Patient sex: M
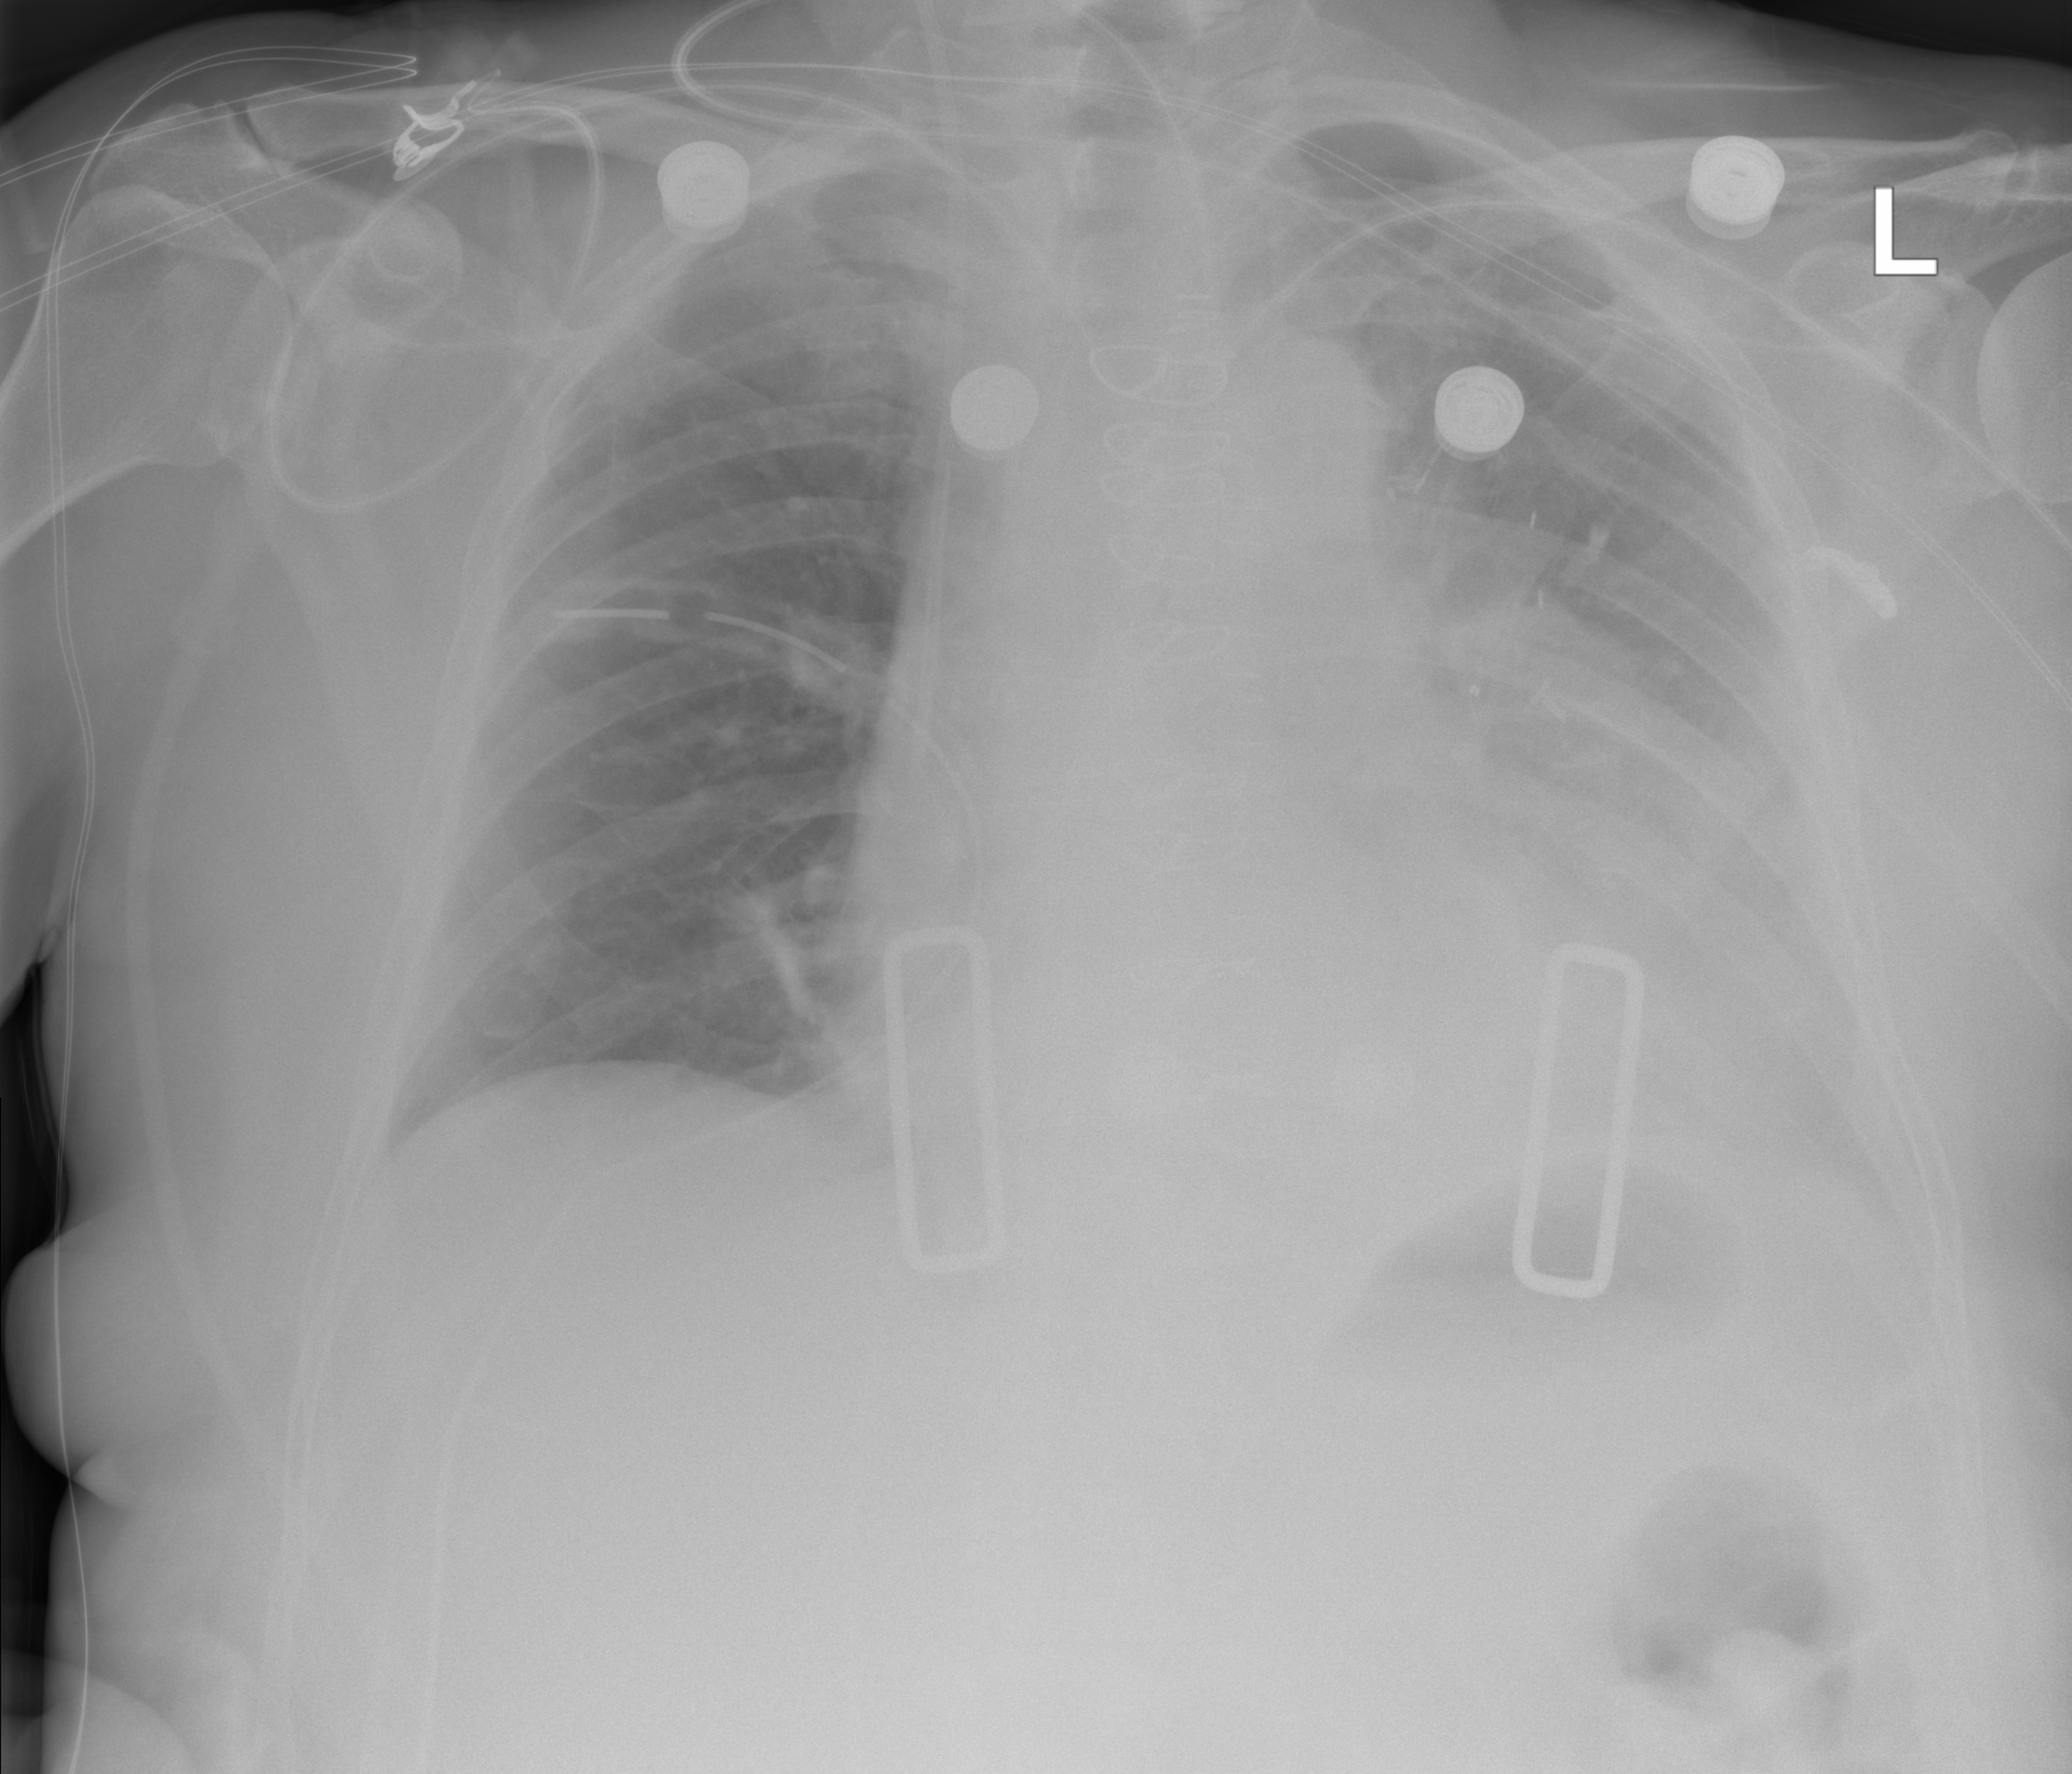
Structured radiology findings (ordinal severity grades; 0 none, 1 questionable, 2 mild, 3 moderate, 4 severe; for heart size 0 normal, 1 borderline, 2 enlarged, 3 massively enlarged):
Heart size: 2
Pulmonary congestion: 0
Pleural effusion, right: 0
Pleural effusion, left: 2
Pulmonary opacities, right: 0
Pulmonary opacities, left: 0
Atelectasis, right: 0
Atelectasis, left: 2